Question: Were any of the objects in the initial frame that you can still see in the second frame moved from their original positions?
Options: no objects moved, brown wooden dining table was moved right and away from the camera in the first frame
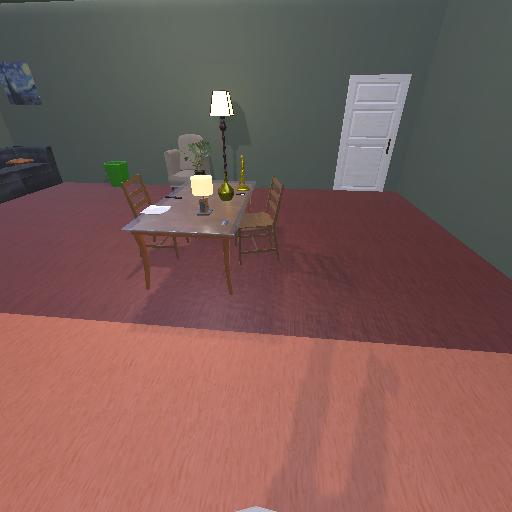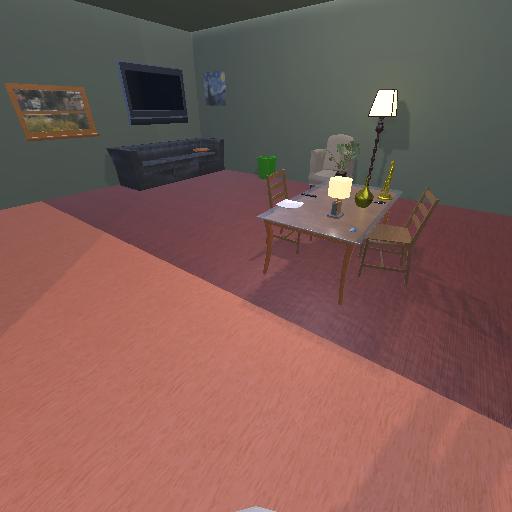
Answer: no objects moved